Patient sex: M
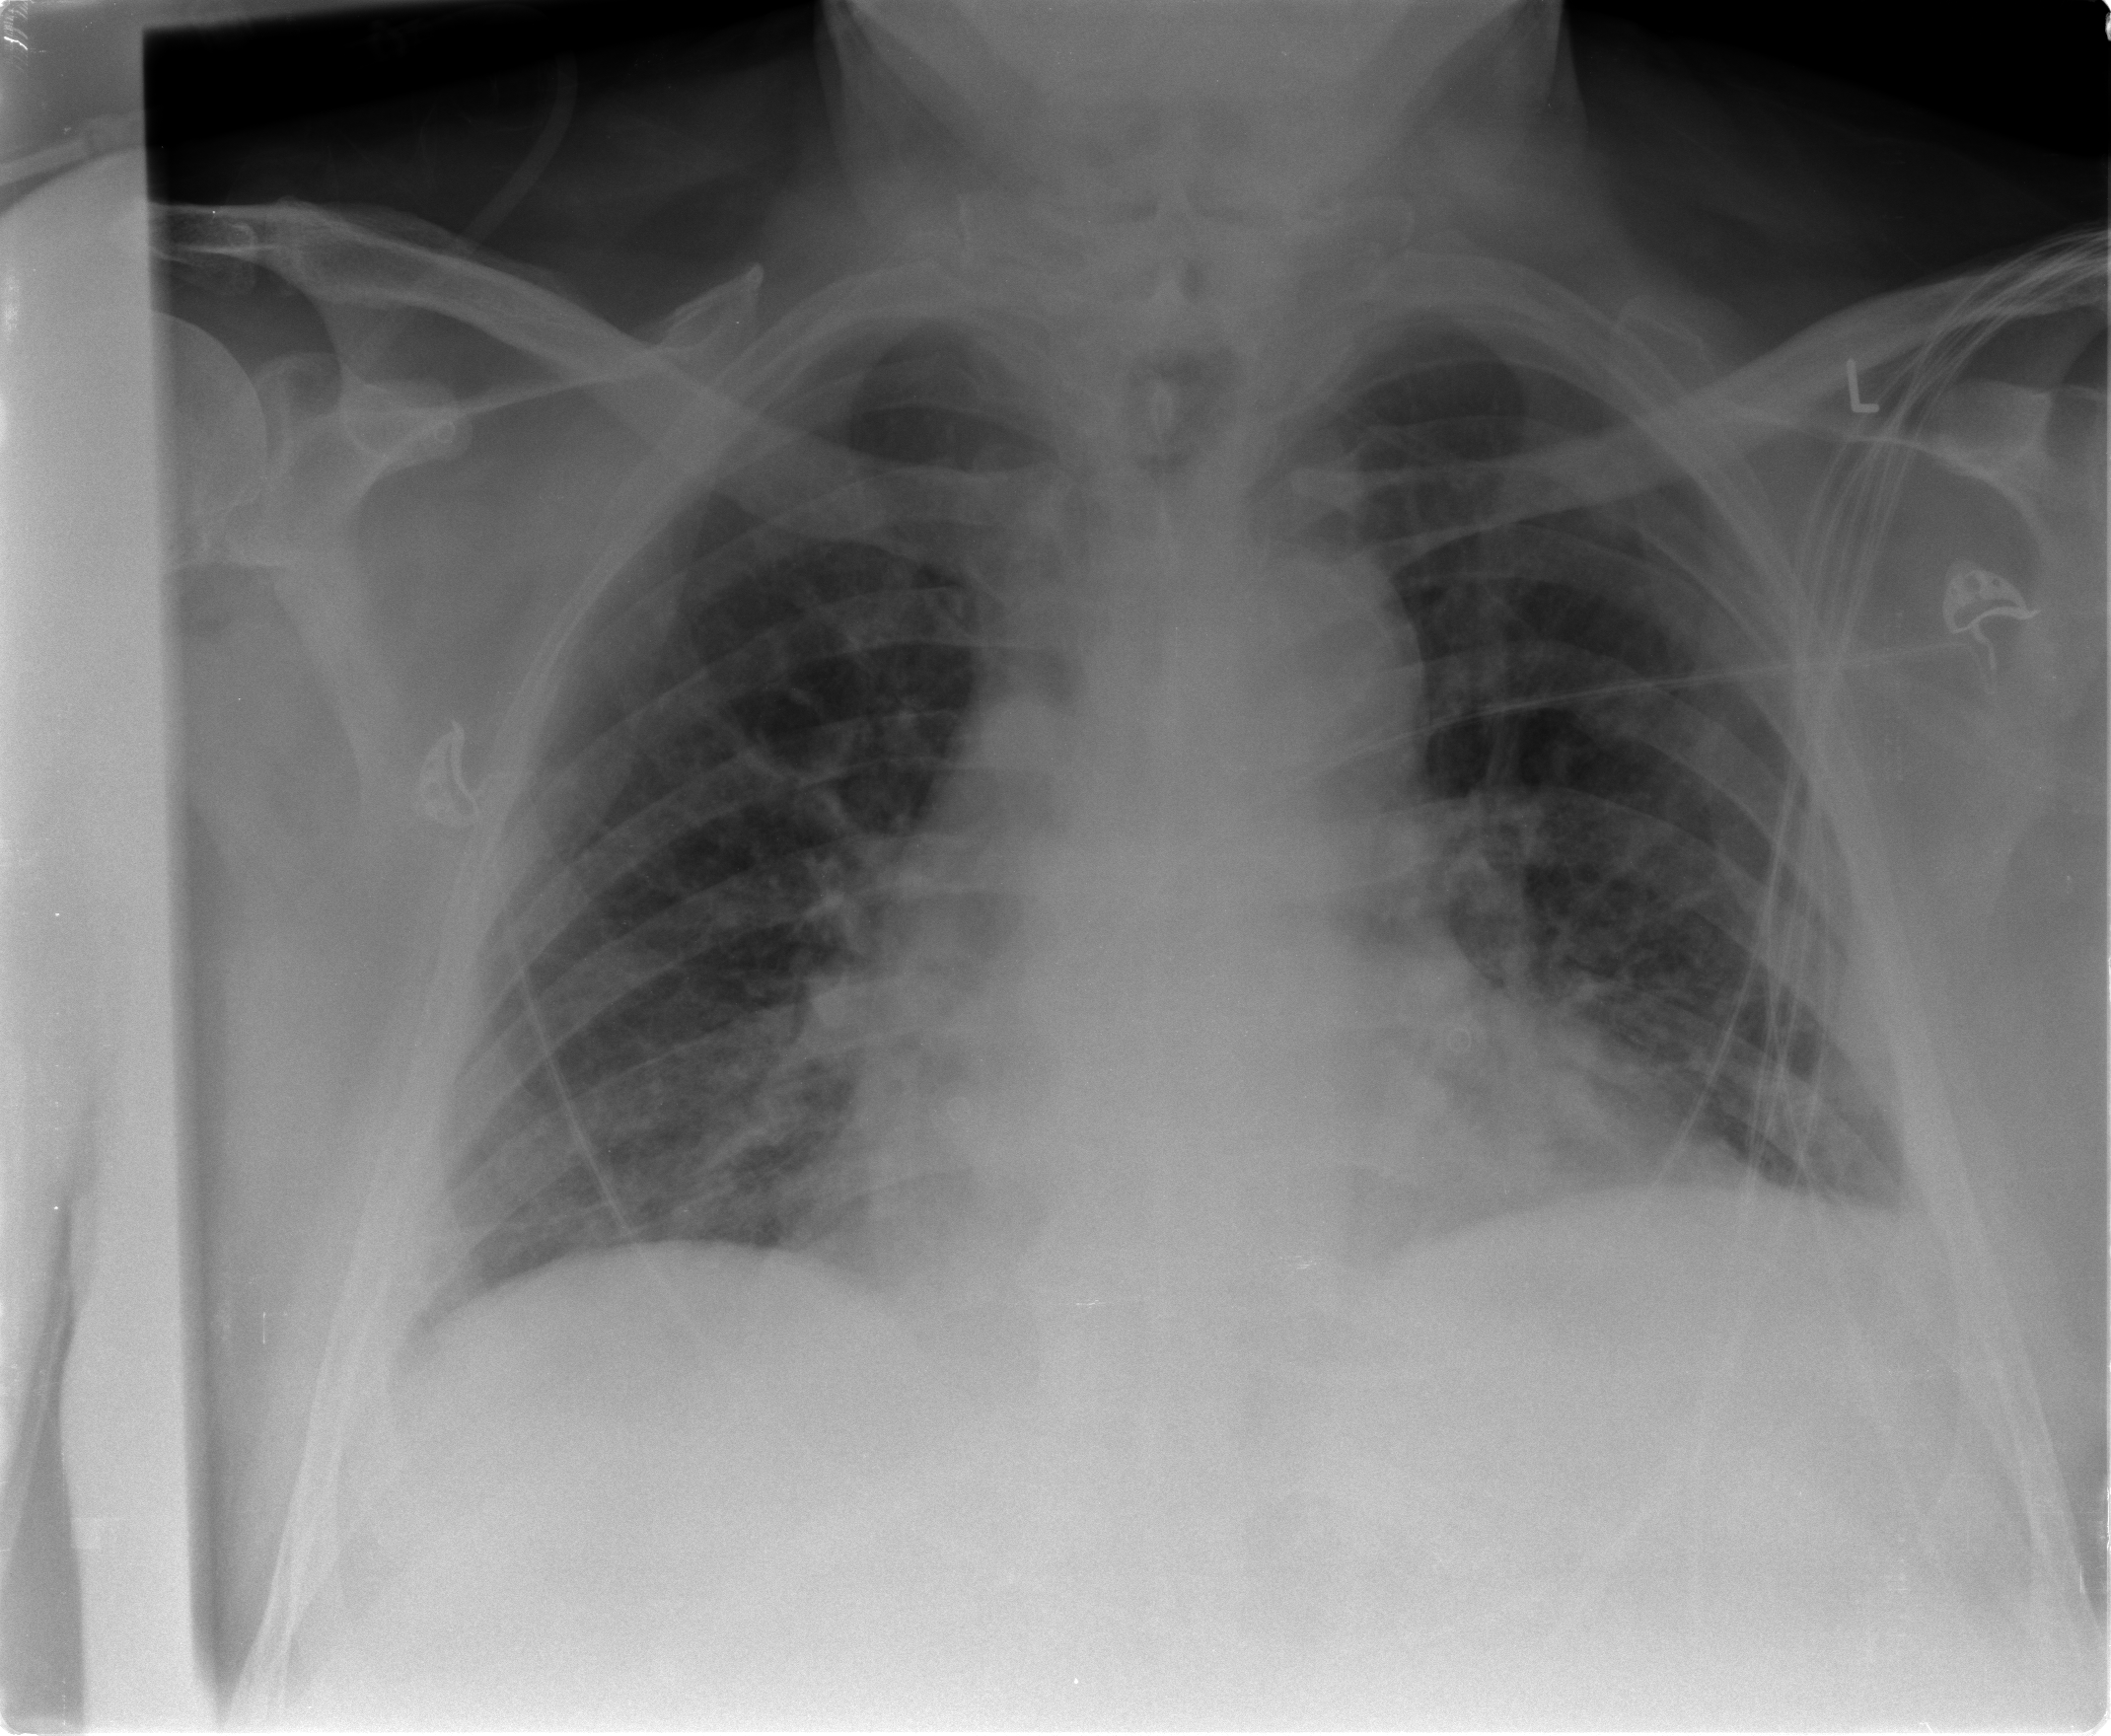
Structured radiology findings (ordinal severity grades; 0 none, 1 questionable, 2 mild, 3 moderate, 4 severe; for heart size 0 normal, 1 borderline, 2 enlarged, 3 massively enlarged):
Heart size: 2
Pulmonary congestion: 2
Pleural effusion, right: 0
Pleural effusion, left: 0
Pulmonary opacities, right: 2
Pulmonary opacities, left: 2
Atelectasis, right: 2
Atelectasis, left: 0